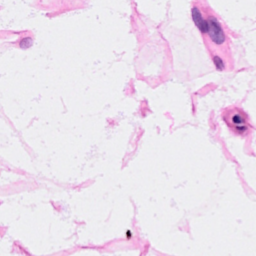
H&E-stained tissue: Breast